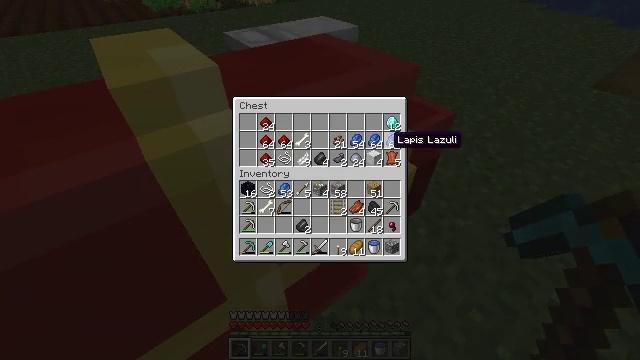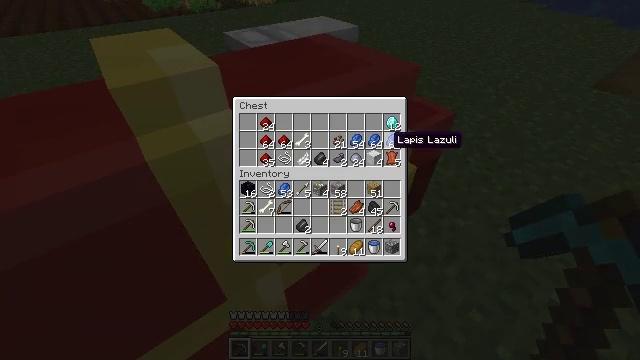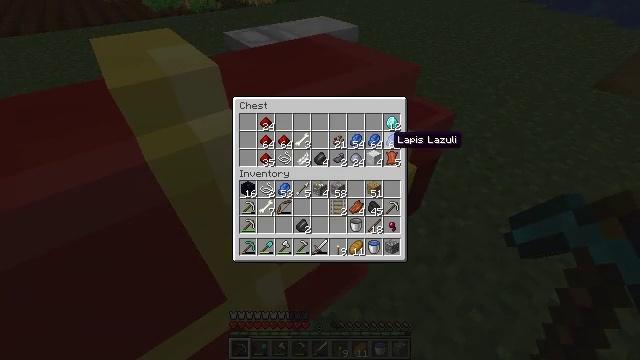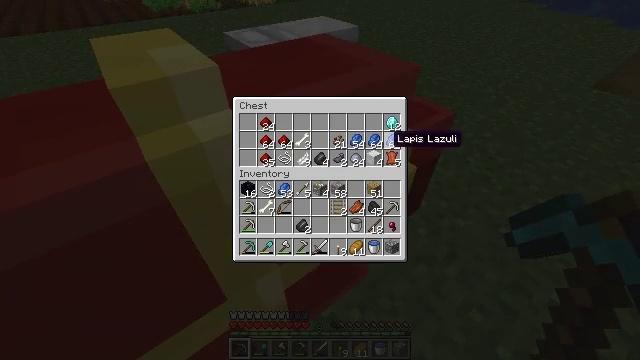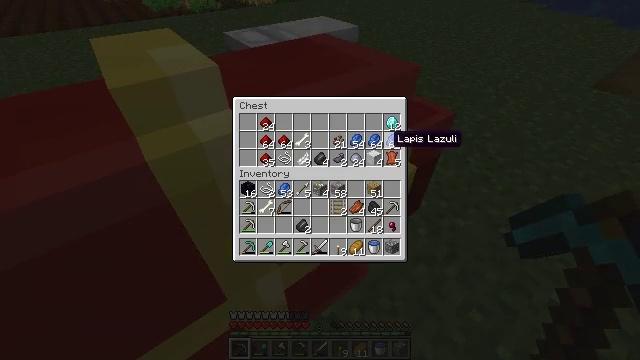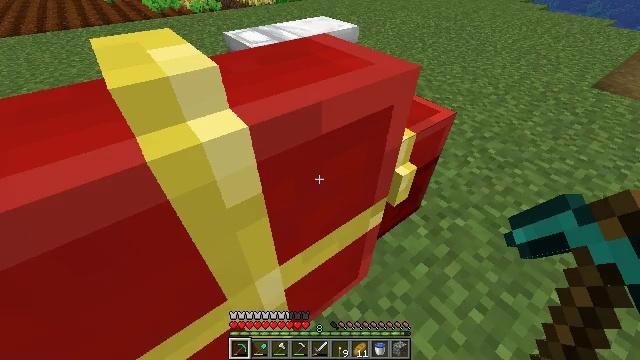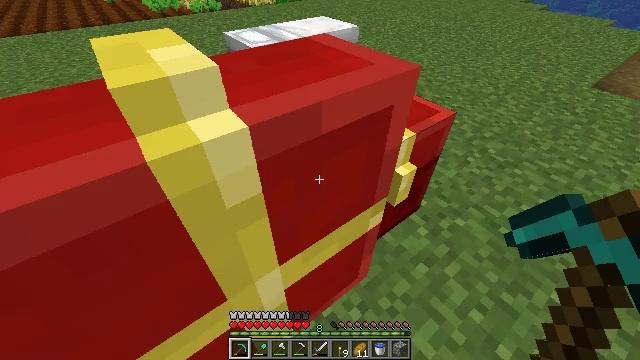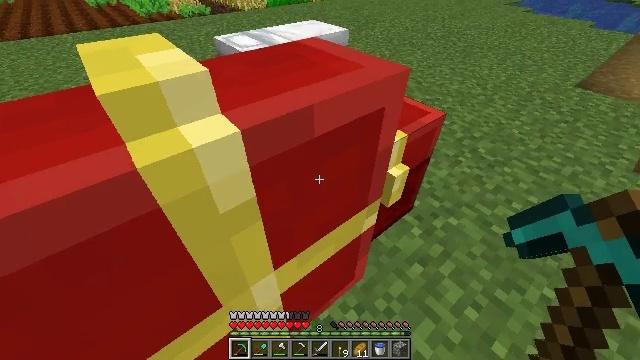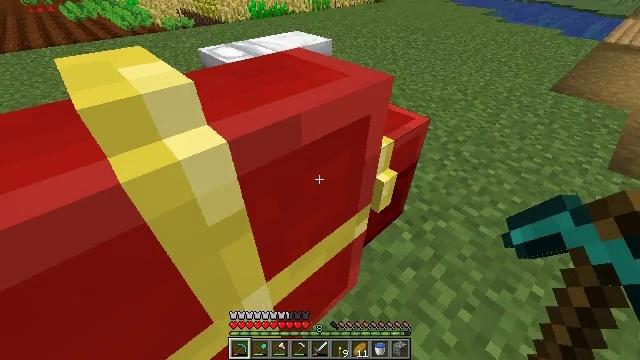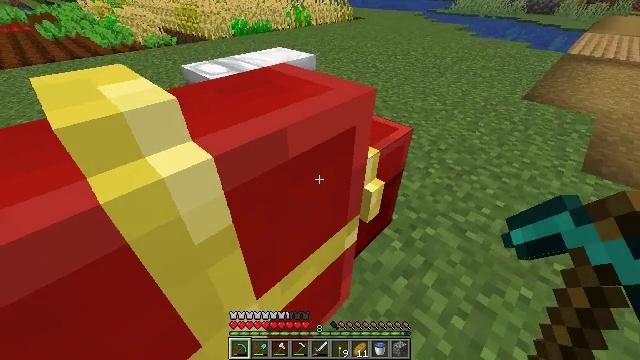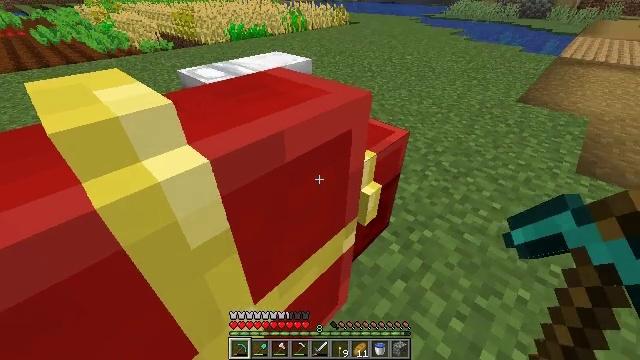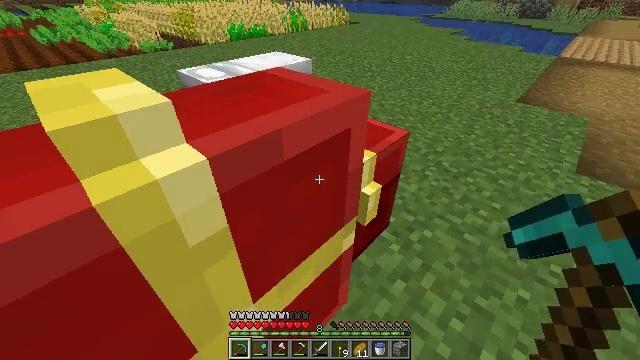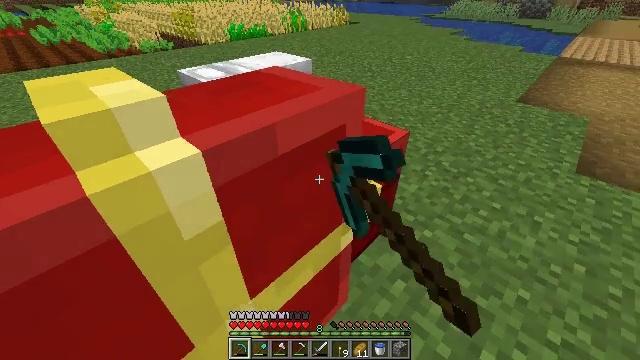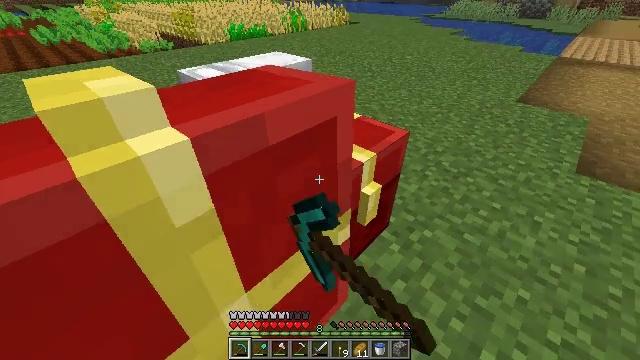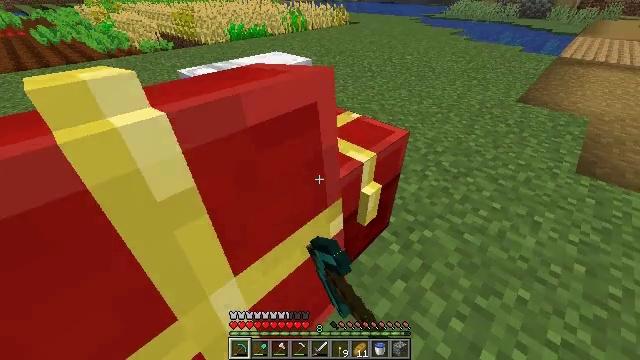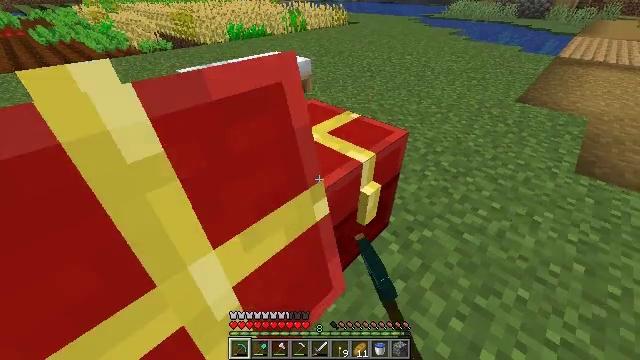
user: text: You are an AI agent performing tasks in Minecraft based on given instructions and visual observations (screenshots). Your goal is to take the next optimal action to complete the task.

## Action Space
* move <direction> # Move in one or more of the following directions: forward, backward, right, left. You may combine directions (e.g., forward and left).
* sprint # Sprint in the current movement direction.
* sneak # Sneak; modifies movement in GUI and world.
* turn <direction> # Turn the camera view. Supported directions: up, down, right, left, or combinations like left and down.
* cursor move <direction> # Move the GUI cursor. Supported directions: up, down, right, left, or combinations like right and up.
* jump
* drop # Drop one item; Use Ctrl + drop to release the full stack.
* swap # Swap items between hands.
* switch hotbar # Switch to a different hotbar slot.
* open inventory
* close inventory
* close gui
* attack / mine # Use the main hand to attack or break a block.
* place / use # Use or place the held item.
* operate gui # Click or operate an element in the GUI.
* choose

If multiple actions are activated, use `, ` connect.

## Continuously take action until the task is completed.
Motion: motion action
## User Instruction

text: Use obsidian, diamonds, and a book to craft an enchanting table.
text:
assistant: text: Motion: no_op
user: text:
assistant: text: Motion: no_op
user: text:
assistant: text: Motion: no_op
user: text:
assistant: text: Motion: no_op
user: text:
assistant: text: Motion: no_op
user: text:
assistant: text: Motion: no_op
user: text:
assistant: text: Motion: turn right
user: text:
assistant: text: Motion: turn right and up
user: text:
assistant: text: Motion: turn right and up
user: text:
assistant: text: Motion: no_op
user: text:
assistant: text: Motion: use / place
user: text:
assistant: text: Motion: use / place
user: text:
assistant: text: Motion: use / place
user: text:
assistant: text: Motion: no_op
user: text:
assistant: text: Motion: no_op
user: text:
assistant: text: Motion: cursor move right and up
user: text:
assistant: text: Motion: cursor move left
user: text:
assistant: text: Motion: no_op
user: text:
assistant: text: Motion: no_op
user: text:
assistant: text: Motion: no_op
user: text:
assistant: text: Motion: no_op
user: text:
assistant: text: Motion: no_op
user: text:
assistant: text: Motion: no_op
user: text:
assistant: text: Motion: no_op
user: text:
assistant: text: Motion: no_op
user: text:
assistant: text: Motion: no_op
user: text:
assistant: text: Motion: no_op
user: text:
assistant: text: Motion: no_op
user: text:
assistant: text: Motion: no_op
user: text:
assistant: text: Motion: no_op